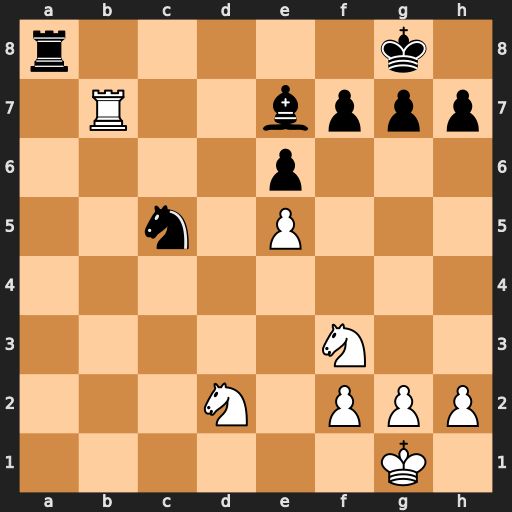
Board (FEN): r5k1/1R2bppp/4p3/2n1P3/8/5N2/3N1PPP/6K1
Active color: w
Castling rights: -
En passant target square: -
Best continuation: Rxe7 Ra1+ Nf1